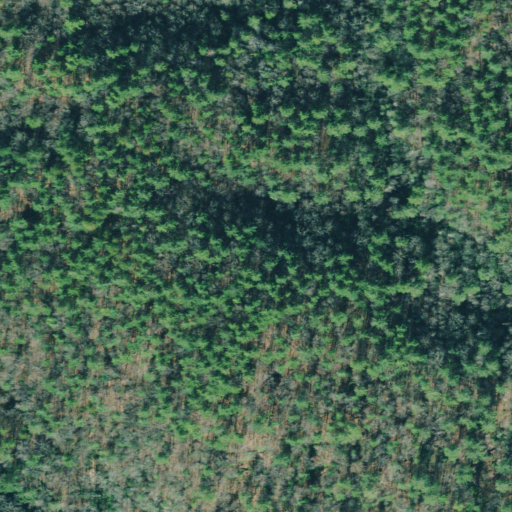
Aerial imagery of ridge(s) in Georgia named Stooping White Oak Ridge containing mixed forest, evergreen forest, and deciduous forest